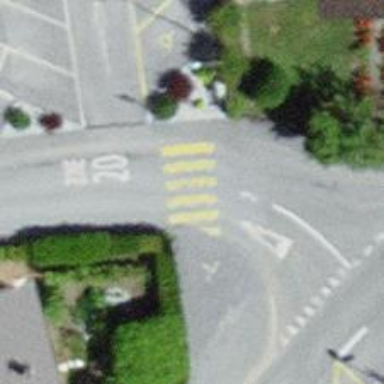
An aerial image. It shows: Zebra crossing on the road.